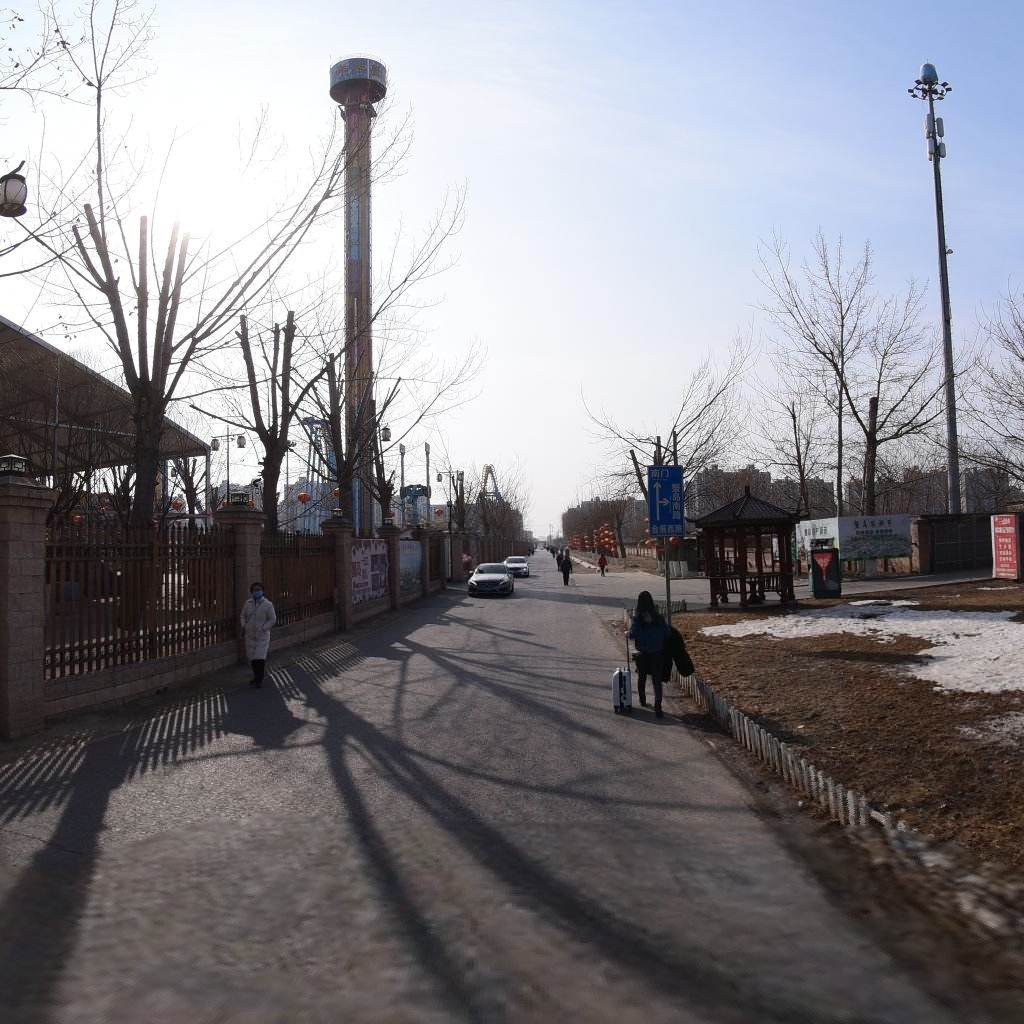
Region: Chaoyang
Road damage annotations: transverse crack